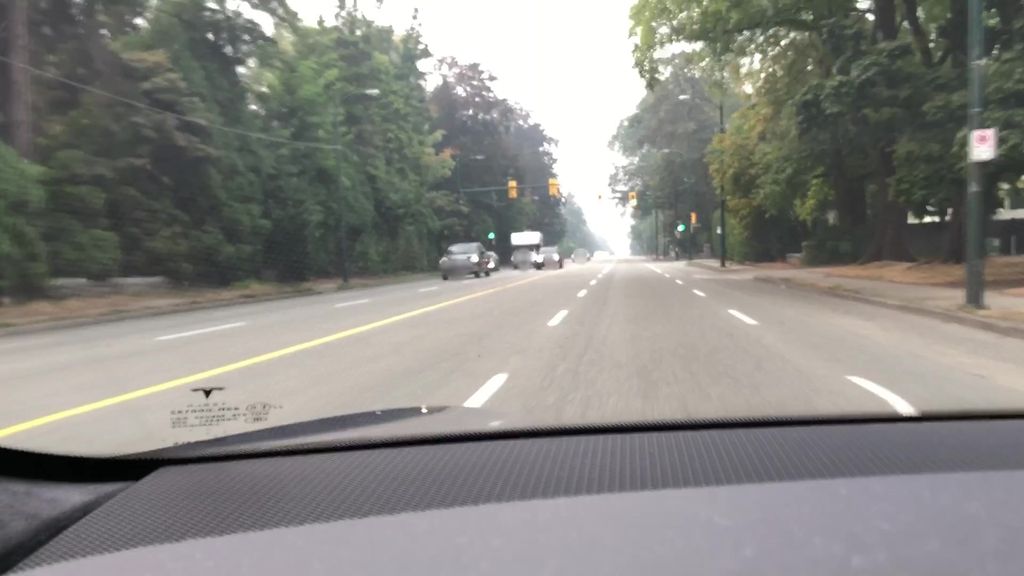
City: vancouver